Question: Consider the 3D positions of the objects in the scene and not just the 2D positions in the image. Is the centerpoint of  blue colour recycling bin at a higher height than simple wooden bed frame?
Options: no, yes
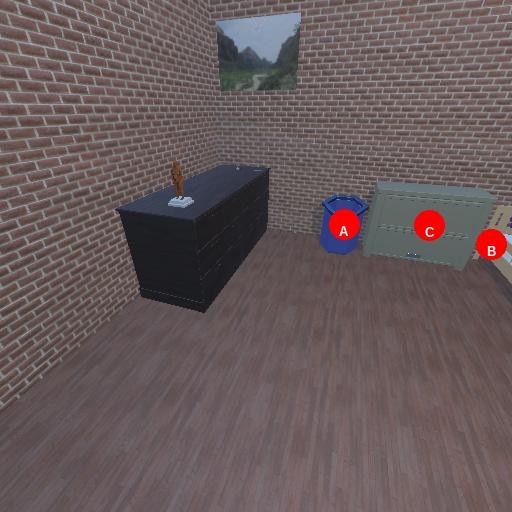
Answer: no